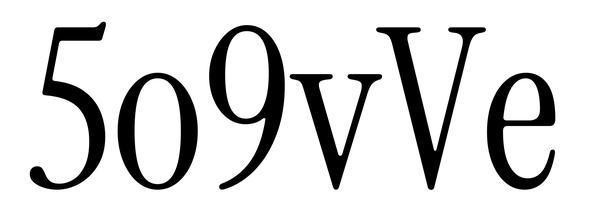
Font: InstrumentSerif-Regular